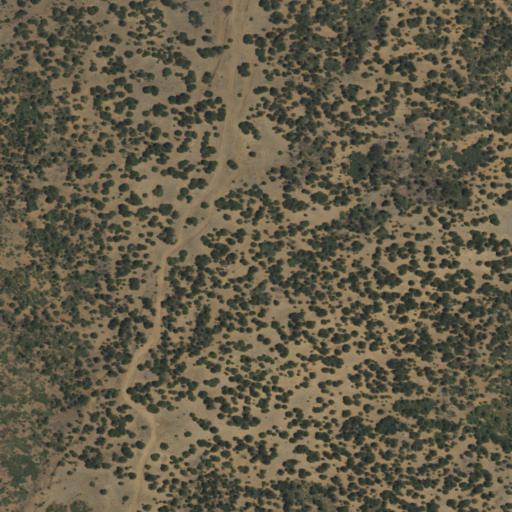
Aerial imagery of valley in New Mexico named Sawmill Canyon containing evergreen forest and shrub